Field crop: maize
Growth stage: 2
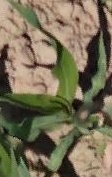
Species: maize